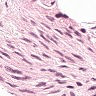
Metastatic tissue present: no